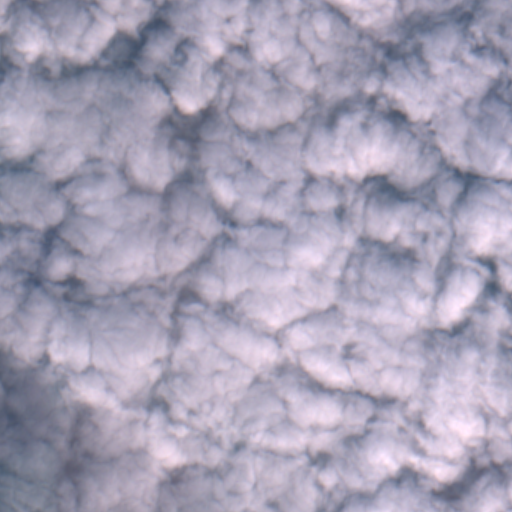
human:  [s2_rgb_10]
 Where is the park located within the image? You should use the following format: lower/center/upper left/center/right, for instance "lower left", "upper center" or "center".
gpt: The park is located in the center of the image.
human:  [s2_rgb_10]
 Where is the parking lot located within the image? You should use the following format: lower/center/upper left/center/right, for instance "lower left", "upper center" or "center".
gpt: The parking lot is located in the center of the image.
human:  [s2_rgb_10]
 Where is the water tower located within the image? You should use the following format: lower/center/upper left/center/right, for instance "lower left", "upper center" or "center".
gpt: The water tower is located in the lower center of the image.
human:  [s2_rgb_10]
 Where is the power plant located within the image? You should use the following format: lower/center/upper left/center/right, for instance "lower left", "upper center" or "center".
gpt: There is no power plant in the image.